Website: ulta-beauty
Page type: delivery-shipping
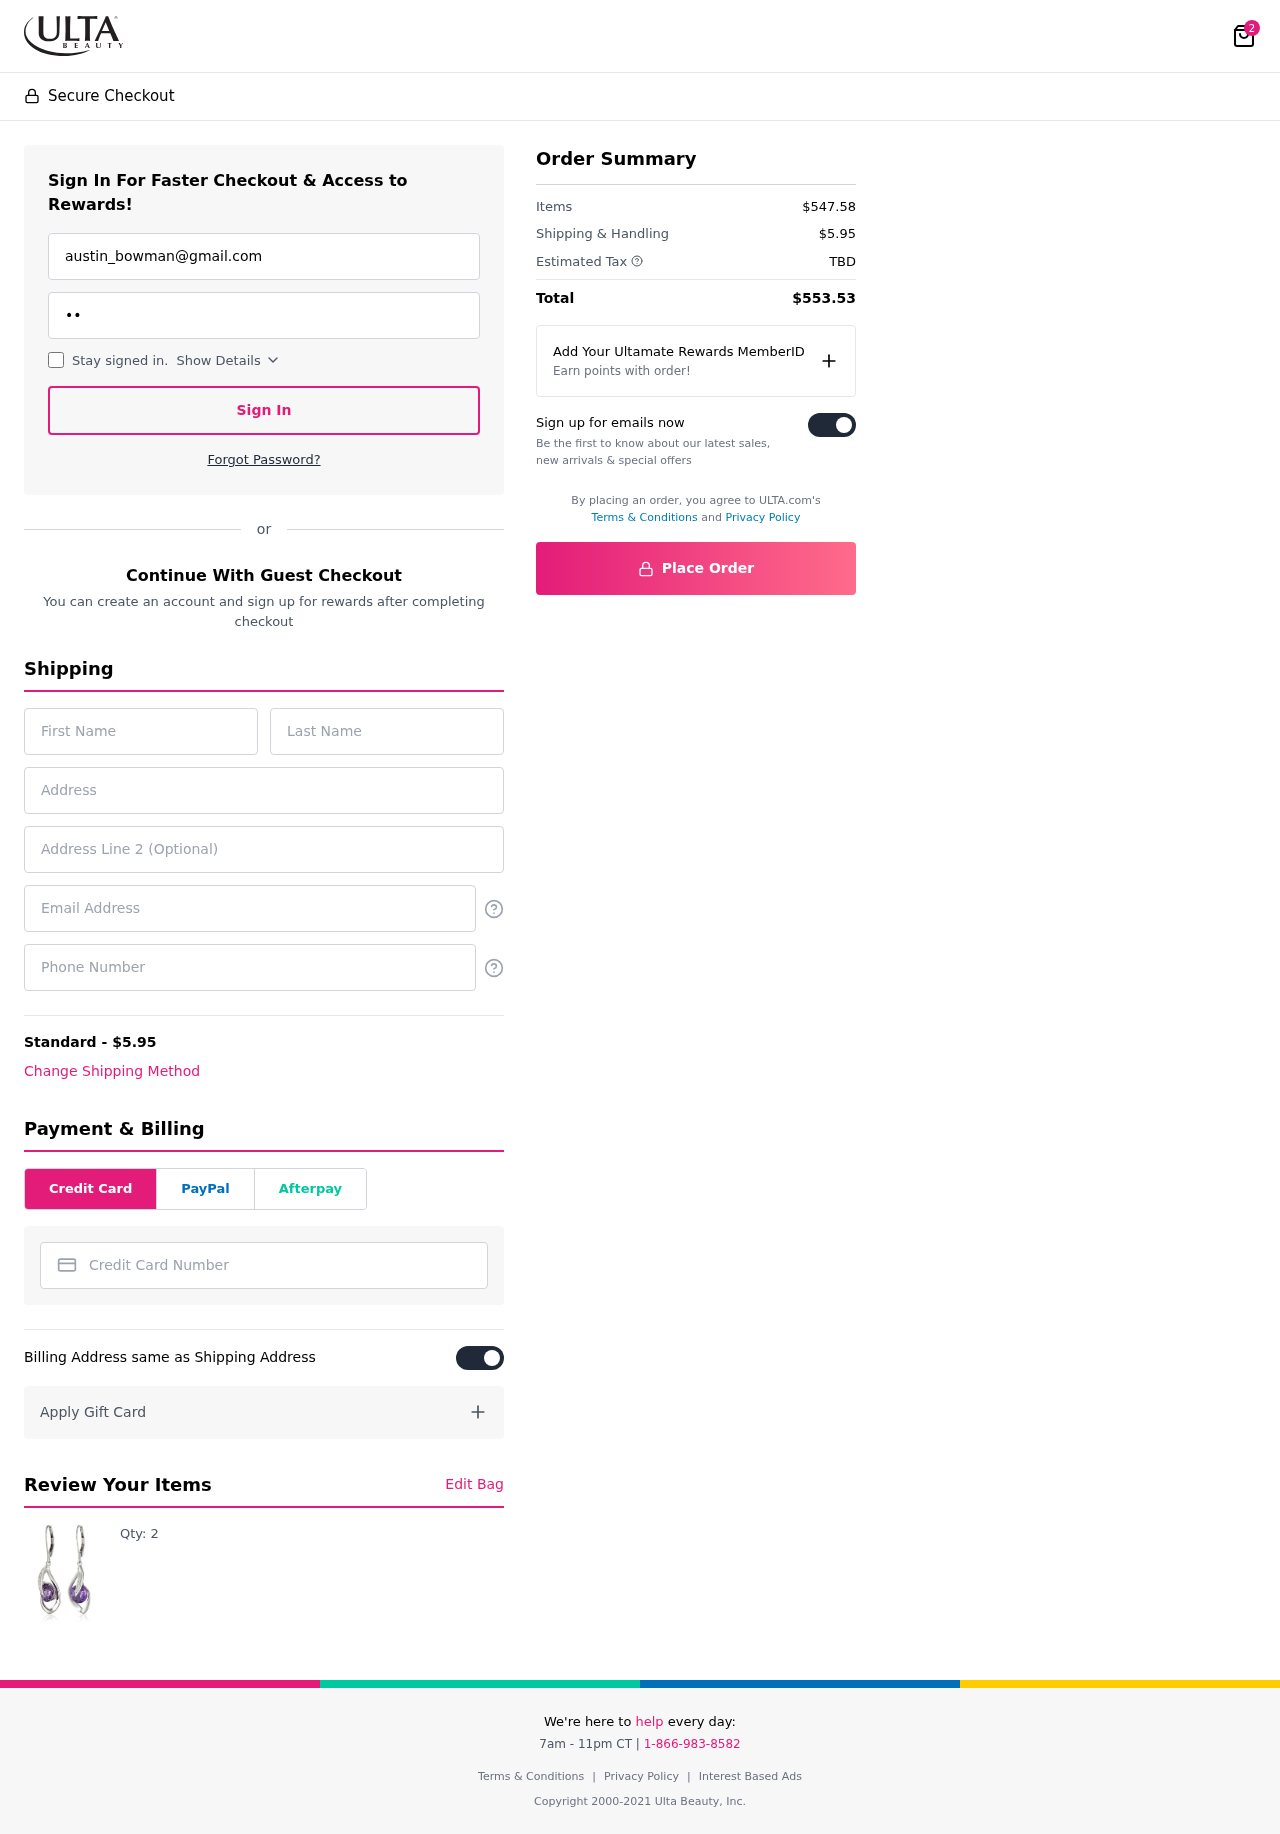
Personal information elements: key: PII_CARD_NUMBER
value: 6518 9652 3696 3043
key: PII_EMAIL
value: austin_bowman@gmail.com
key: PII_EMAIL2
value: austin_bowman@gmail.com
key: PII_FIRSTNAME
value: Austin
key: PII_LASTNAME
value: Bowman
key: PII_PHONE
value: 2364511238
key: PII_STREET
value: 0387 Kenneth Keys Suite 889
Product elements: key: PRODUCT1_QUANTITY
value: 2
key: PRODUCT1
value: Qty: 2
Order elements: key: ORDER_NUM_ITEMS
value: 2
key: ORDER_SHIPPING_COST
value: $5.95
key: ORDER_SUBTOTAL
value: $547.58
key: ORDER_TAX
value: TBD
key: ORDER_TOTAL
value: $553.53